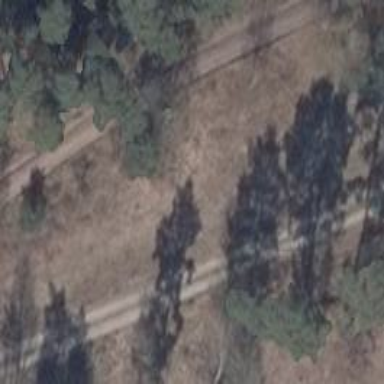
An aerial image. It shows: Gravel track with Grade 3 quality.